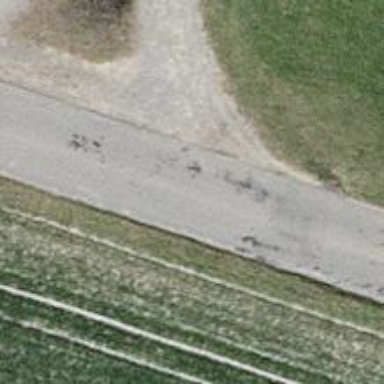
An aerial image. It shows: Gravel track with grade3 tracktype.